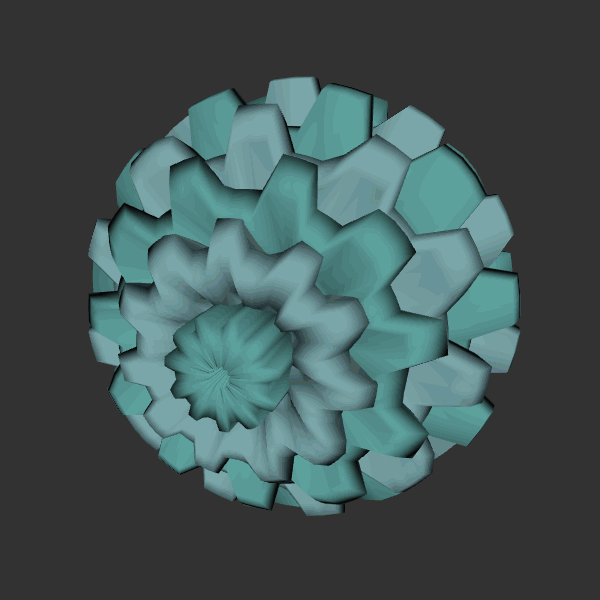
Background: dark